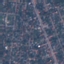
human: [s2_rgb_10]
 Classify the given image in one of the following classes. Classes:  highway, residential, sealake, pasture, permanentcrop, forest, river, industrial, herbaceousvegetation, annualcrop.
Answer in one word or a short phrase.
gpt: Residential